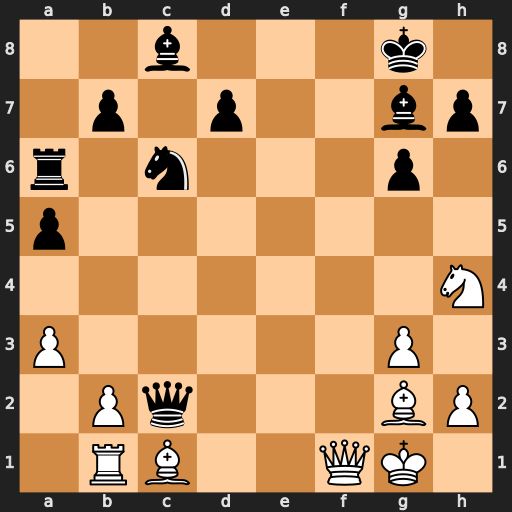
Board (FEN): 2b3k1/1p1p2bp/r1n3p1/p7/7N/P5P1/1Pq3BP/1RB2QK1
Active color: w
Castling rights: -
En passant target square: -
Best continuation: Bd5+ Kh8 Be3 Ne7 Rc1